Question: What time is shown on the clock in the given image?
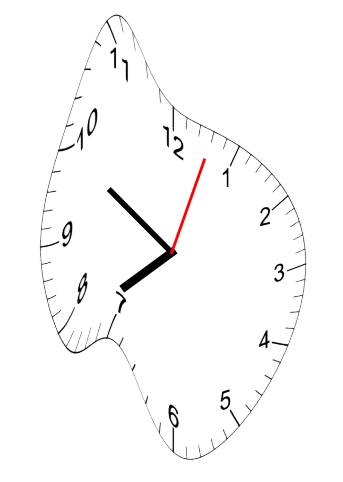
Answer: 07:50:03